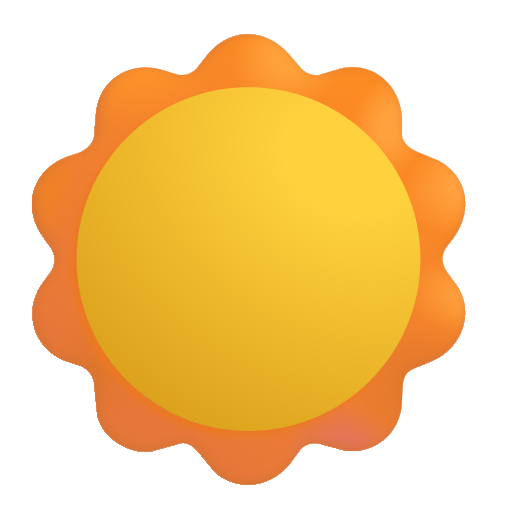
sun color